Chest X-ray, AP view. Patient: 58 years old, sex M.
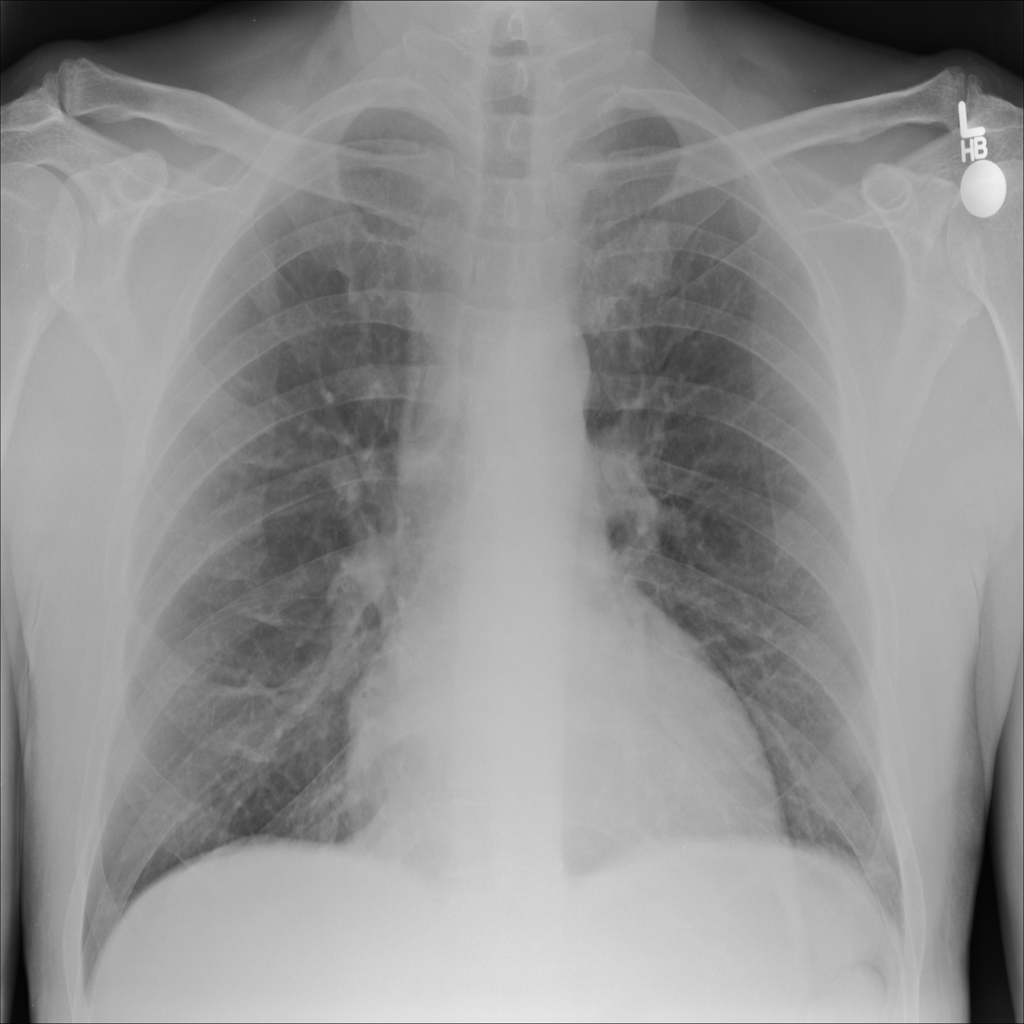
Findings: No Finding